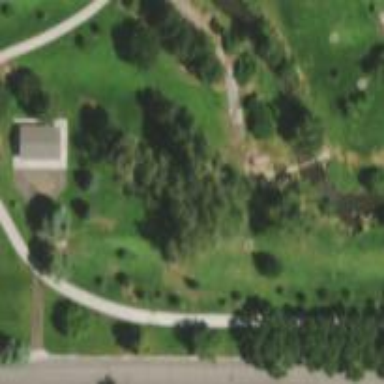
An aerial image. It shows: Disc golf basket.